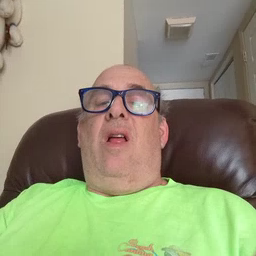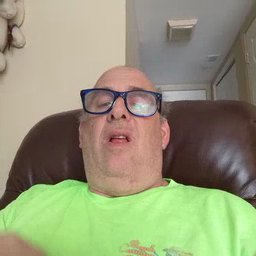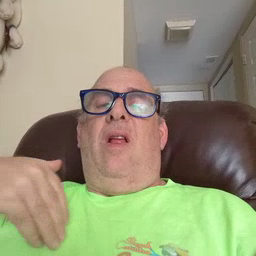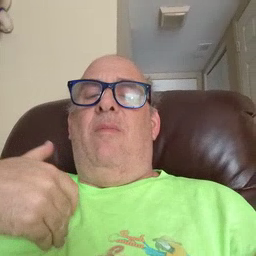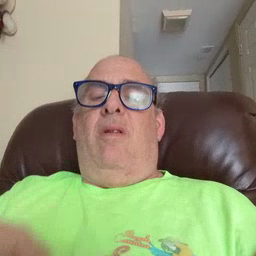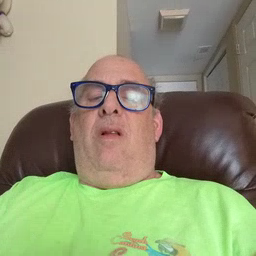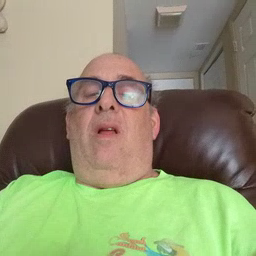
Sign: animal